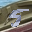
Label: 5